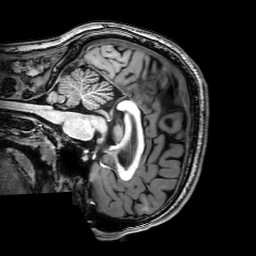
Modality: T1w
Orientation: sagittal
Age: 25
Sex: male
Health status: healthy
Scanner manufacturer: philips
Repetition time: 0.008184 s
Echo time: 0.00375 s